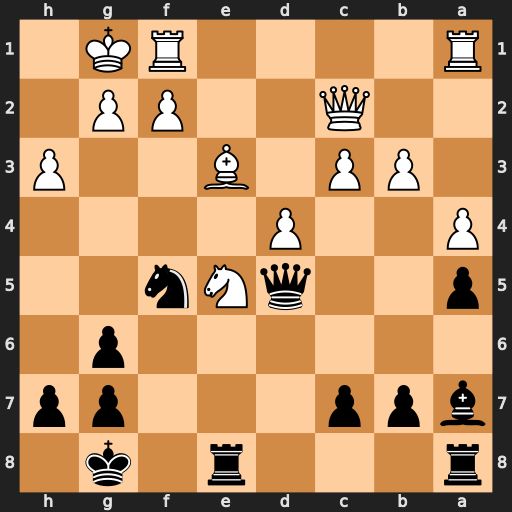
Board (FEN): r3r1k1/bpp3pp/6p1/p2qNn2/P2P4/1PP1B2P/2Q2PP1/R4RK1
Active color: b
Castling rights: -
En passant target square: -
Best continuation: Rxe5 dxe5 Nh4 f4 Bxe3+